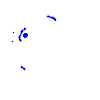
Particle: electron